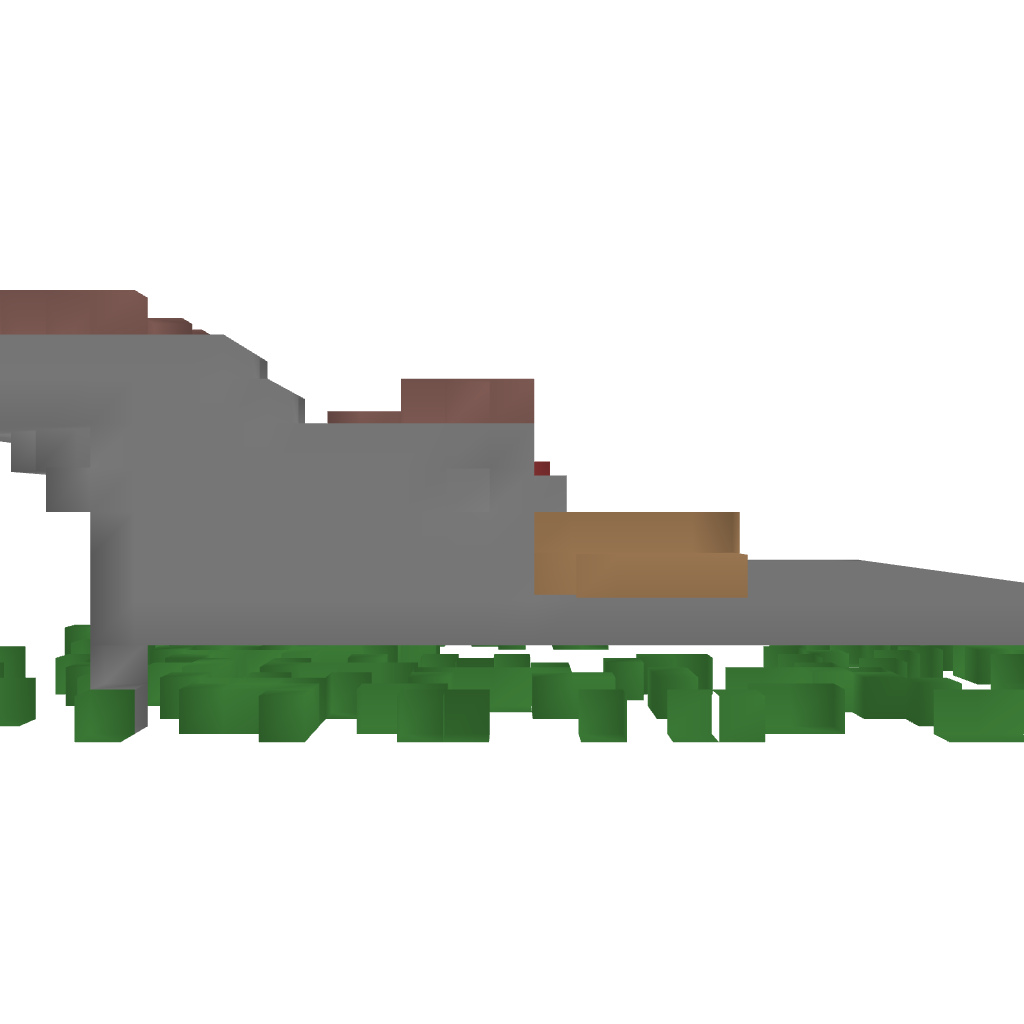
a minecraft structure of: Nightlife Arena bad low quality